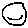
Label: smiley face